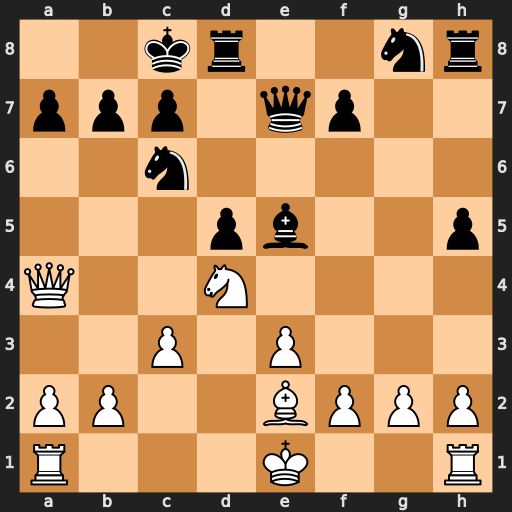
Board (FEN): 2kr2nr/ppp1qp2/2n5/3pb2p/Q2N4/2P1P3/PP2BPPP/R3K2R
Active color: w
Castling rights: KQ
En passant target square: -
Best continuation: Nxc6 bxc6 Qxc6 Rd6 Ba6+ Kd8 Qa8+ Kd7 Qc8+